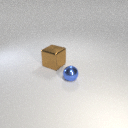
small blue metal sphere to the right of large brown metal cube